Interaction volume radius: 5 \u00c5
Interaction volume height: 10 \u00c5
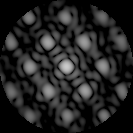
Disorder parameter: 0.254